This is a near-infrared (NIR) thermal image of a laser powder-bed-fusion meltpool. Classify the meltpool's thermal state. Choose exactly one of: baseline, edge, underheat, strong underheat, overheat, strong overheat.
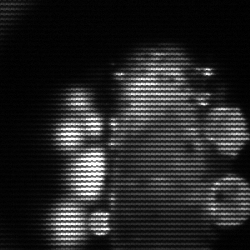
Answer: strong underheat